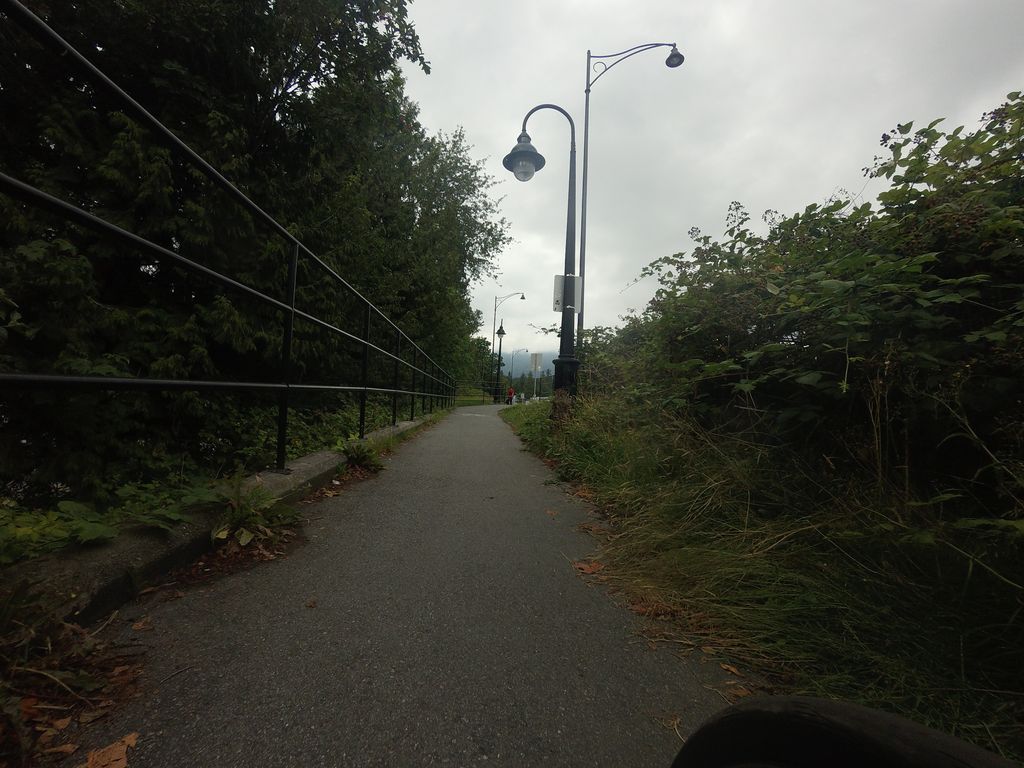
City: vancouver